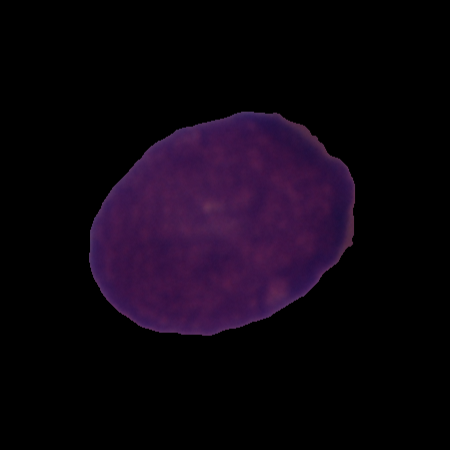
Label: cancer